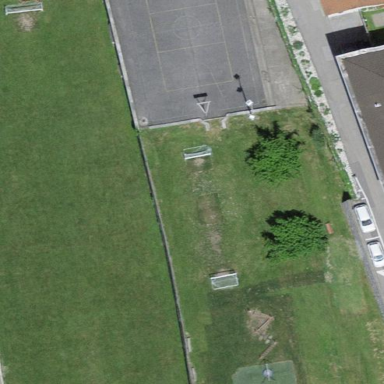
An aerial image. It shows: Soccer pitch with grass surface for leisure and sports.